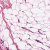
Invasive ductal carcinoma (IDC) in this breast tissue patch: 0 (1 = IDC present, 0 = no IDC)